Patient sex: M
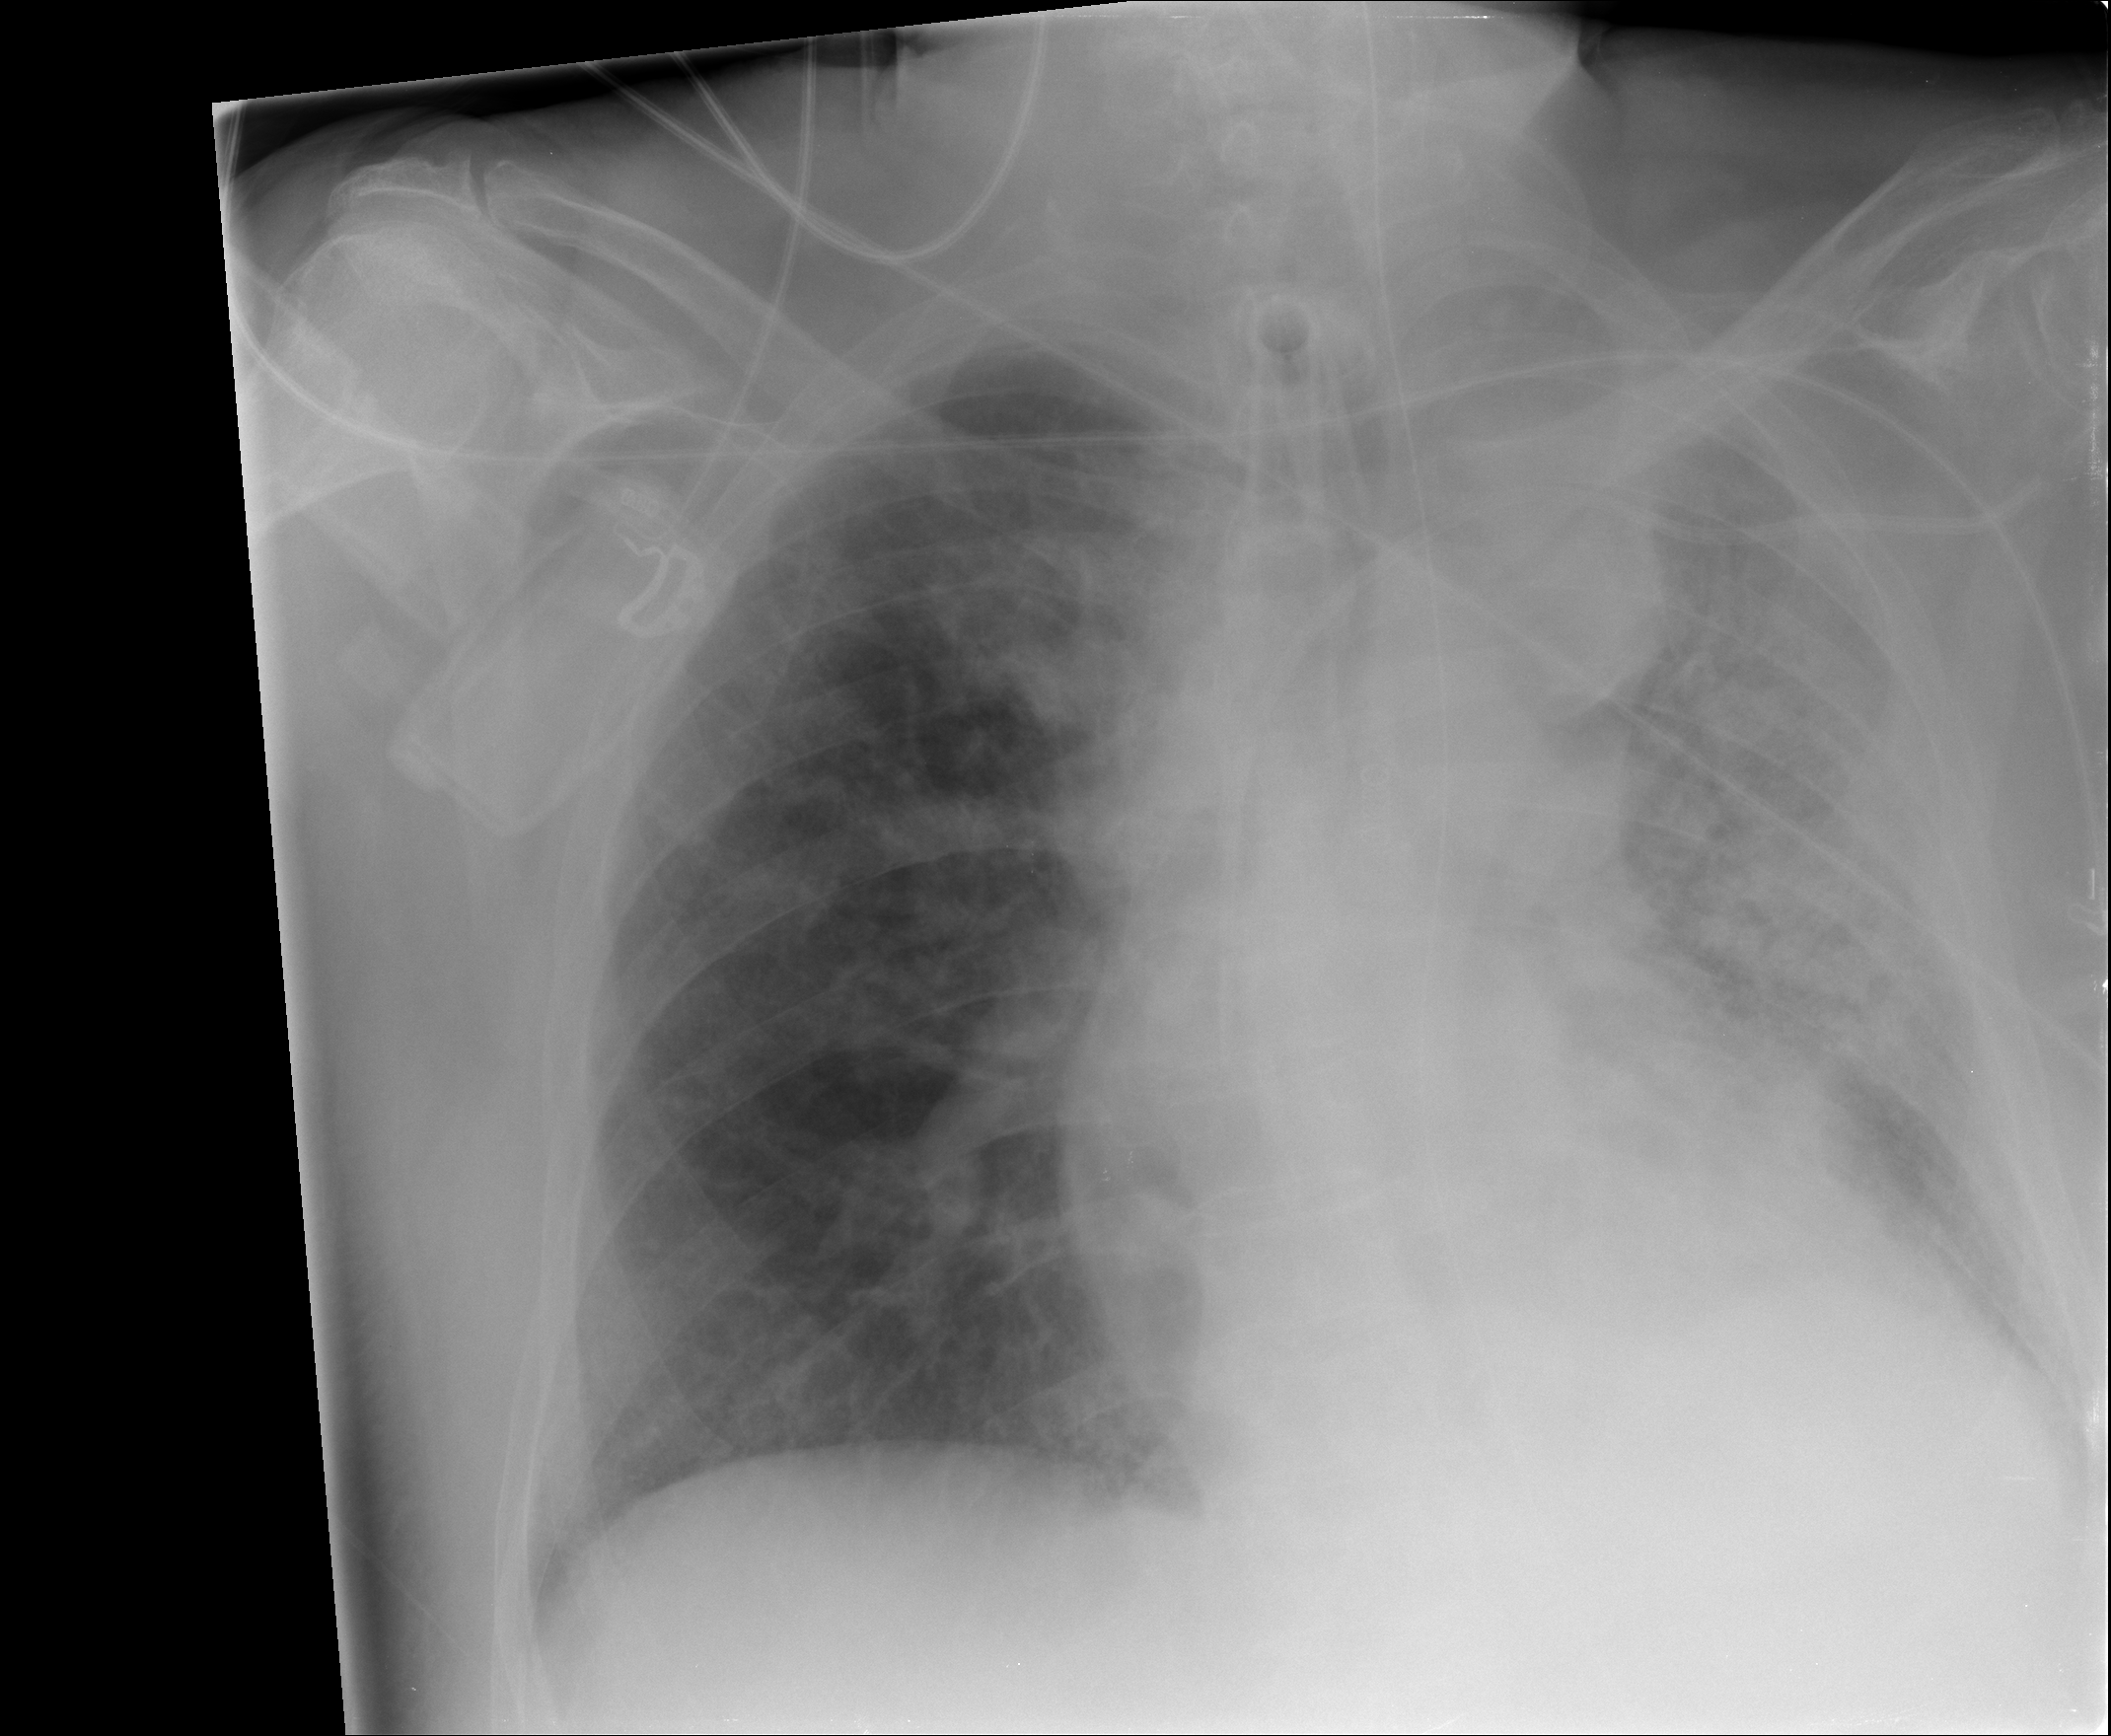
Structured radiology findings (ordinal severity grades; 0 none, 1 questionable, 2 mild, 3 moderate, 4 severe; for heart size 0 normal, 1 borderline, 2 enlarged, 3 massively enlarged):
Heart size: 2
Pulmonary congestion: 2
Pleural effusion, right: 0
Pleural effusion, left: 0
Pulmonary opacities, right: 1
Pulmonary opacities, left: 4
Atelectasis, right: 0
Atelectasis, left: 2